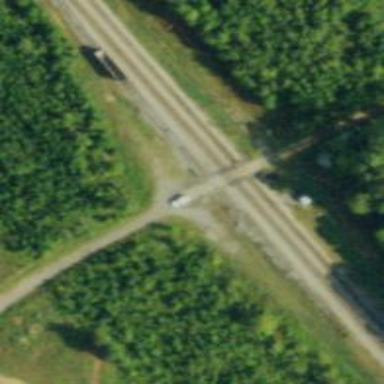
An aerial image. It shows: Site related to railway infrastructure.